Aerial crown-view tile of a tropical tree (Barro Colorado Island, Panama), acquired 20250512:
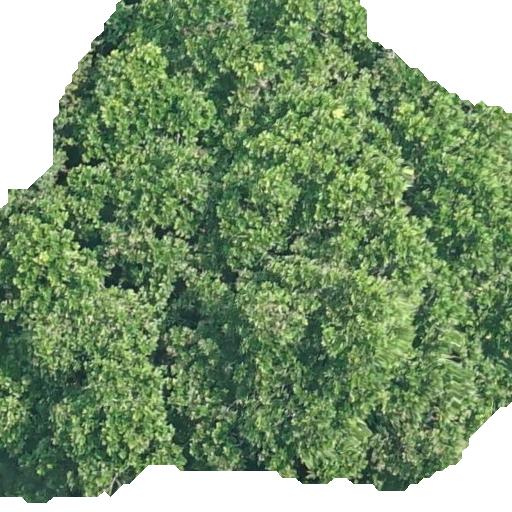
Species: Anacardium excelsum
GBIF accepted scientific name: Anacardium excelsum
Crown area: 406.264 m²